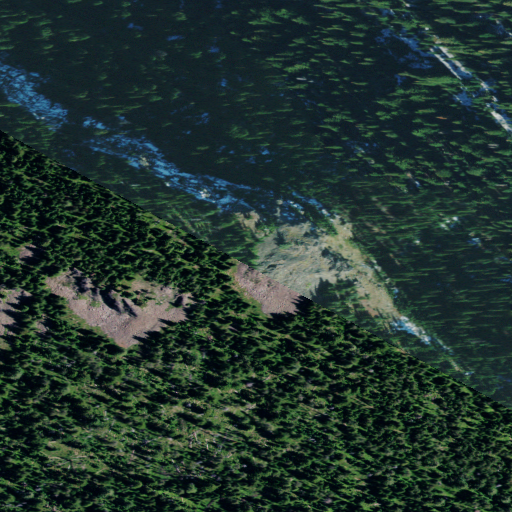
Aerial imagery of mountain in Montana named Wishard Peak containing evergreen forest and shrub